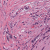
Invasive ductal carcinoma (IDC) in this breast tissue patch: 1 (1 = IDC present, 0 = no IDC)